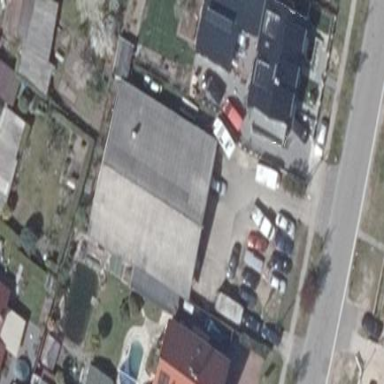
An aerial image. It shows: Building that houses car repair shop.